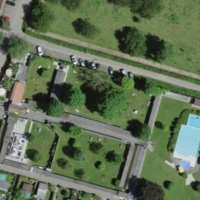
EUNIS habitat code: 53
Species observed at this site:
Certhia brachydactyla
Corvus corone
Chloris chloris
Dendrocopos major
Streptopelia decaocto
Turdus viscivorus
Fringilla coelebs
Convallaria majalis
Buteo buteo
Passer domesticus
Passer montanus
Carduelis carduelis
Chroicocephalus ridibundus
Turdus merula
Alauda arvensis
Cardamine pratensis
Parus major
Erithacus rubecula
Pica pica
Phoenicurus ochruros
Sitta europaea
Columba livia
Coccothraustes coccothraustes